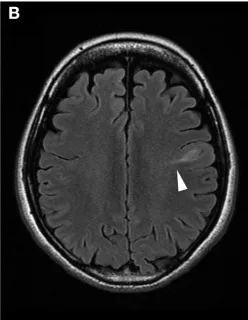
Difference in the signal intensity of a transmantle lesion across magnetic resonance imaging sequences. Fluid attenuated inversion recovery. Images show high-intensity areas.
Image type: radiology (mri)